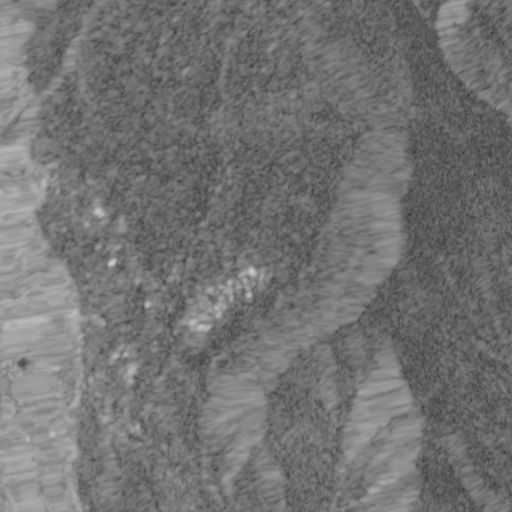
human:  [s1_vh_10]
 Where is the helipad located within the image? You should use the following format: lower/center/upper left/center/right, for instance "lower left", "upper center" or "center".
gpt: The helipad is located in the lower left of the image.
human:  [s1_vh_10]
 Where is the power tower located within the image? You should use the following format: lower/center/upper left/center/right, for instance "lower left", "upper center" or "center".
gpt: The power tower is located in the left of the image.
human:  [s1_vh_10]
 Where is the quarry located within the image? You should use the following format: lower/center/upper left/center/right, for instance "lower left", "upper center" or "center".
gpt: There is no quarry in the image.

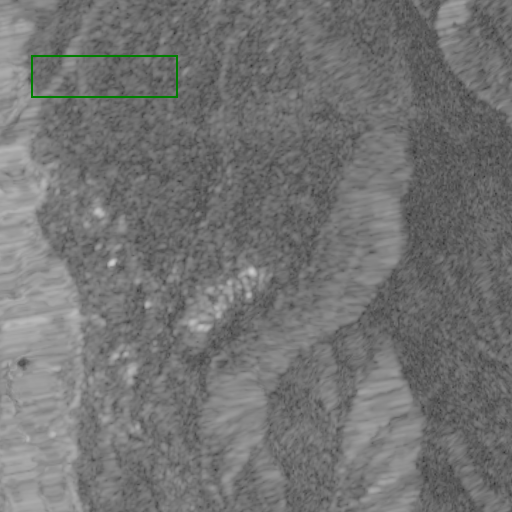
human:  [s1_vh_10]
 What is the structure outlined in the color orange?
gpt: There is no orange outline.
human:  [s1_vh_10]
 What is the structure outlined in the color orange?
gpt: There is no structure outlined in orange.